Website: bh-photo
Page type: billing-address
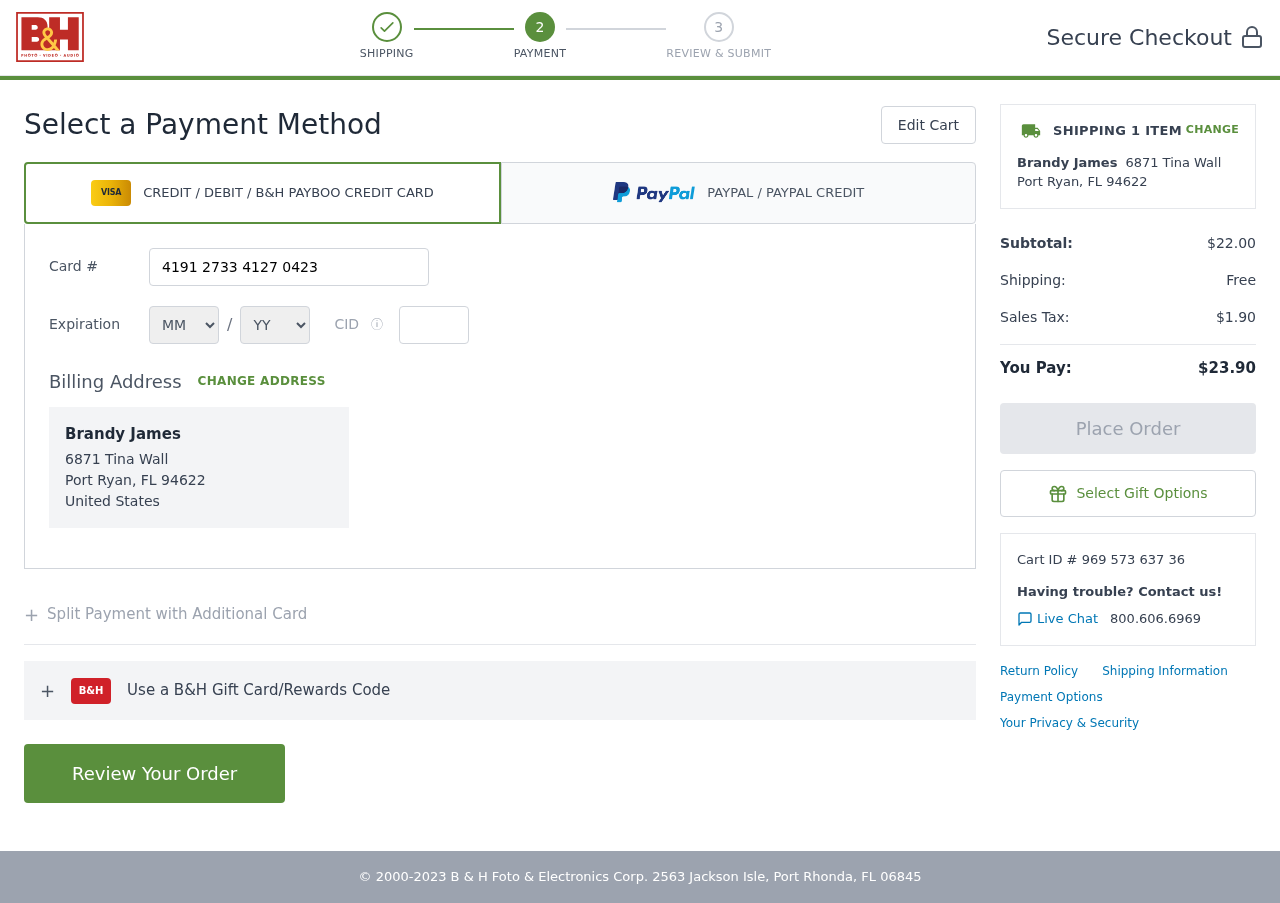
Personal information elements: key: PII_CARD_CVV
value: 794
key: PII_CARD_EXPIRY_MONTH
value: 04
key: PII_CARD_EXPIRY_YEAR
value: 28
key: PII_CARD_NUMBER
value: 4191 2733 4127 0423
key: PII_CITY_STATE_ZIP
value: Port Ryan, FL 94622
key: PII_COUNTRY
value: United States
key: PII_FULLNAME
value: Brandy James
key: PII_STREET
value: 6871 Tina Wall
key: PII_FULLNAME2
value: Brandy James
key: PII_STREET2
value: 6871 Tina Wall
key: PII_CITY_STATE_ZIP2
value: Port Ryan, FL 94622
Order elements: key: ORDER_NUM_ITEMS
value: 1
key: ORDER_SUBTOTAL
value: $22.00
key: ORDER_SHIPPING_COST
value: Free
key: ORDER_TAX
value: $1.90
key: ORDER_TOTAL
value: $23.90
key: ORDER_ID
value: Cart ID # 969 573 637 36